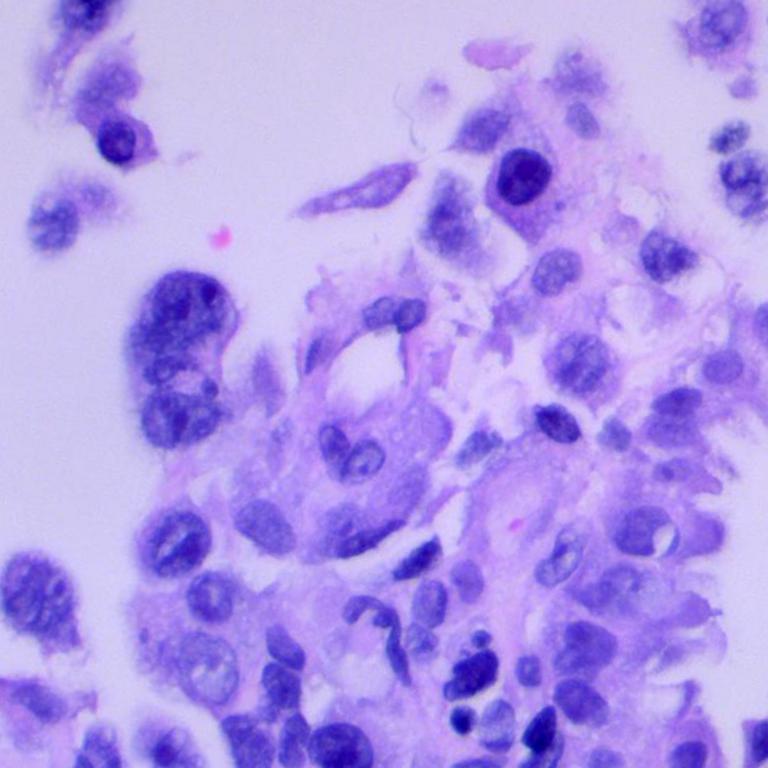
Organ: lung
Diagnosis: adenocarcinomas